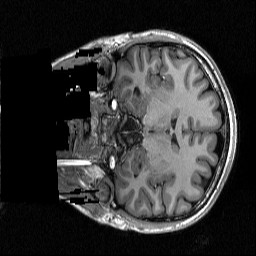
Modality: T1w
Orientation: coronal
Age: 31
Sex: female
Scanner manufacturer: siemens
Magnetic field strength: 3 T
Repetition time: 2.3 s
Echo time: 0.00298 s